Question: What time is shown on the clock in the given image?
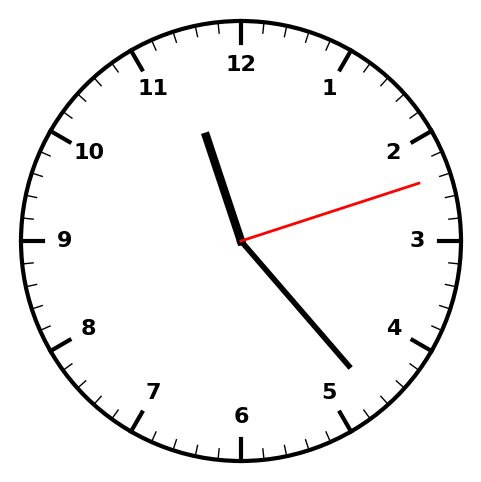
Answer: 11:23:12